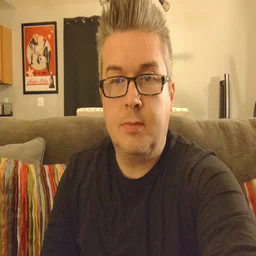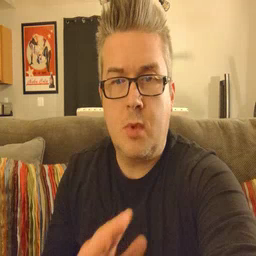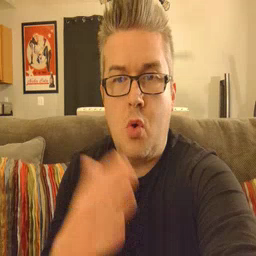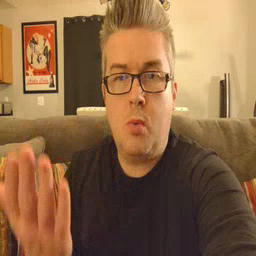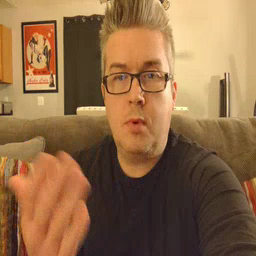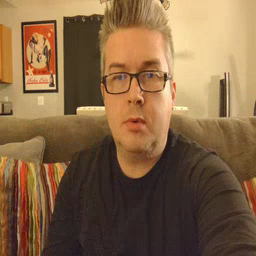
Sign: open